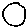
Label: circle